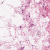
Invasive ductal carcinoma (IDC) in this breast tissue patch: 0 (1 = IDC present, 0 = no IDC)